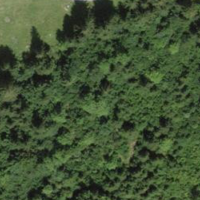
EUNIS habitat code: 41
Species observed at this site:
Fagus sylvatica